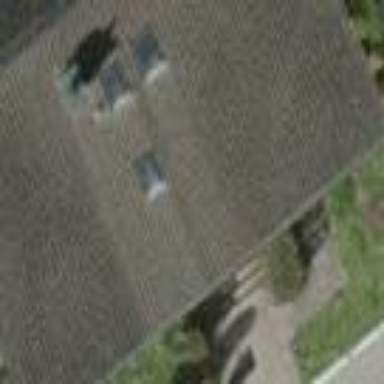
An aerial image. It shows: View of roof of building.